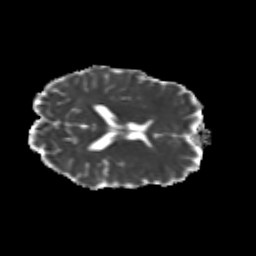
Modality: MD
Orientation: axial
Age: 24
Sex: female
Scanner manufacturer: siemens
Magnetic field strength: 3 T
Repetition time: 3.5 s
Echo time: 0.104 s